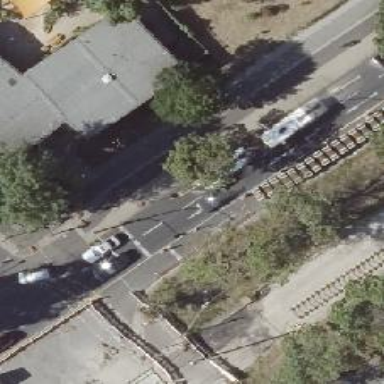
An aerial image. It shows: Road with traffic signals.